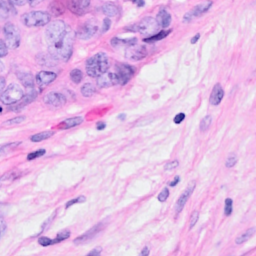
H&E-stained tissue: Breast